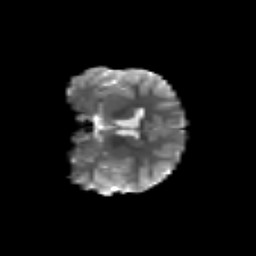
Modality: T2w
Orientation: coronal
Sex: female
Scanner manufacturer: siemens
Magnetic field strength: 3 T
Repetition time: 5 s
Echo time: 0.071 s